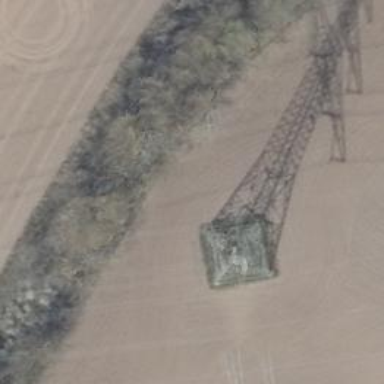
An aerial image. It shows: Power tower.